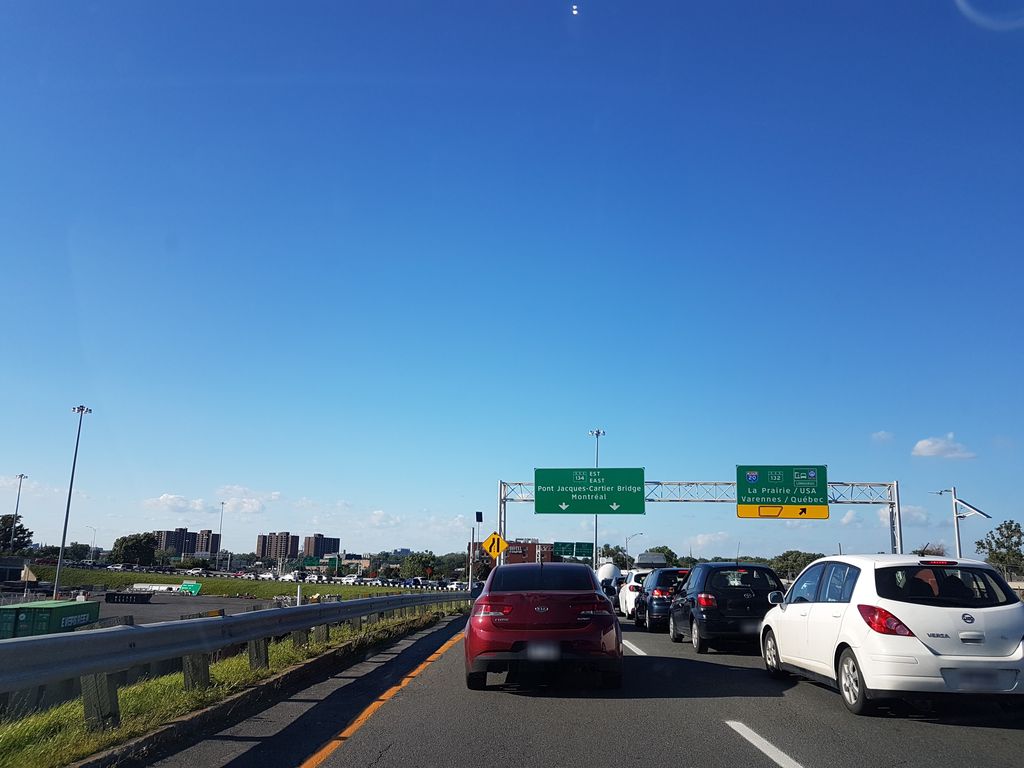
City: montreal